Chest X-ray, PA view. Patient: 16 years old, sex F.
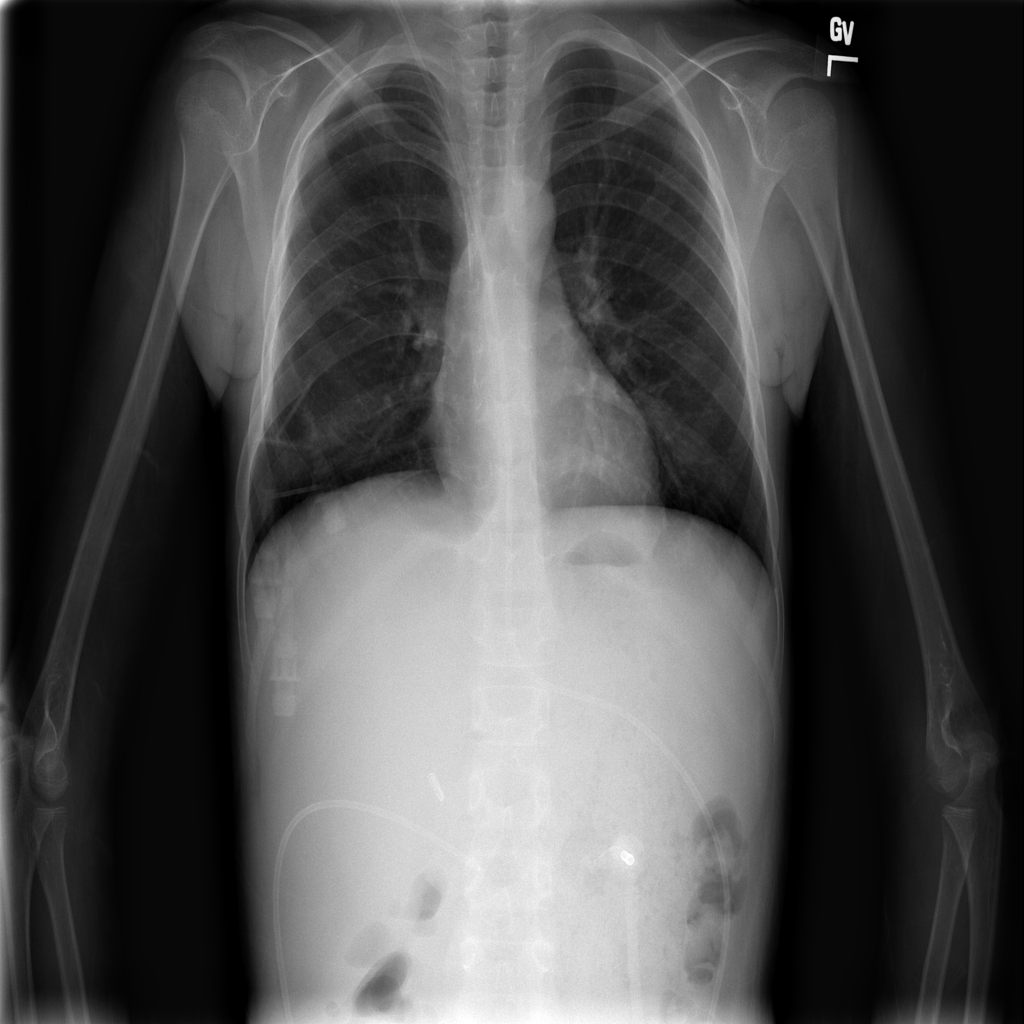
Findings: Infiltration